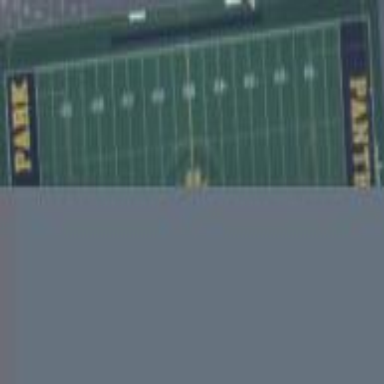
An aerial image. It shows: Pitch for American football with artificial turf surface.